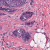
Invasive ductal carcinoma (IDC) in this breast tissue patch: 1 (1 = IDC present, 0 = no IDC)